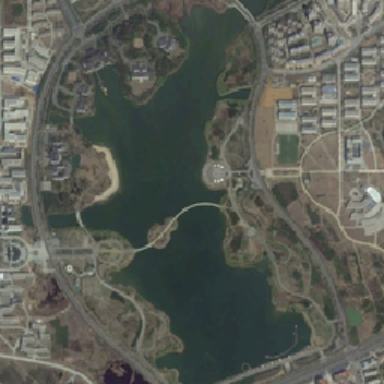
This is lake of the city .